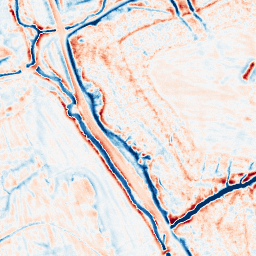
Category: edge_preserving
Decomposition family: bilateral
Decomposition parameters: d: 15
sigma_color: 25
sigma_space: 25
Upsampling method: sinc_blackman
Upsampling parameters: scale: 2
kernel_size: 16
Upsampling scale: 2